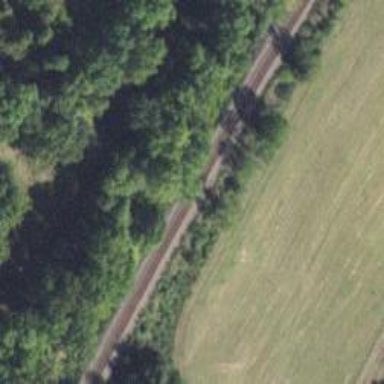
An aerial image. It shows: Railway track.